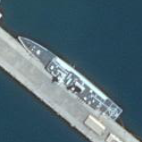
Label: cruiser